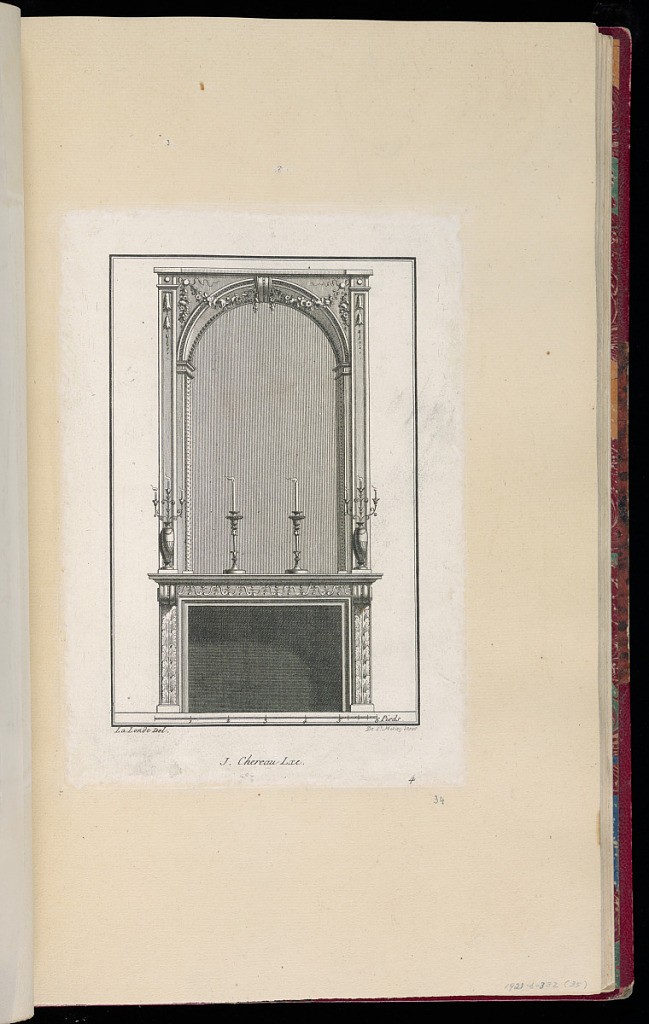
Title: Design for Fireplace Mantel Decoration
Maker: Richard de Lalonde, French, active 1780–96
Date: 1780-1789
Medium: Etching on off-white laid paper
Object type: Print
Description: Design for a fireplace with a mantel on which sits two two-armed candelabra in the form of vases and two candlesticks. The fireplace is decorated with ornament motifs including piastre, acanthus leaf, scrolls, bead course, garland, and lamb tongue. The plate is signed and numbered.